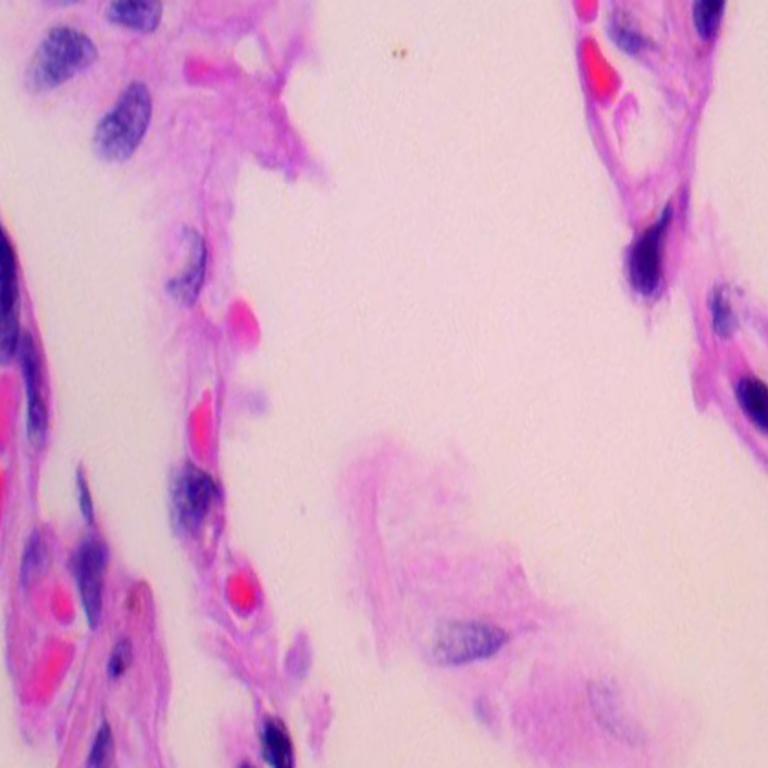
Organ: lung
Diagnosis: benign